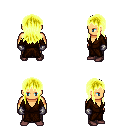
a pixel art fantasy rpg character, male body template, human, tanned skin, brown robe, robe skirt, gold unkempt hairstyle, metal gloves, maroon shoes, four views (front, back, left, right), 2x2 character sprite sheet, small pixel art, hard edges, no anti-aliasing